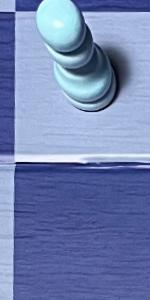
Label: Empty